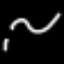
Label: squiggle